Field crop: maize
Growth stage: 2
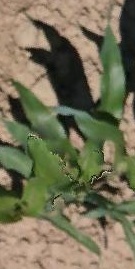
Species: maize